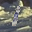
Label: 1